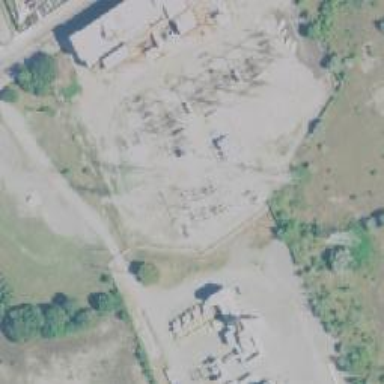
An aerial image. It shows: Switch for power supply.